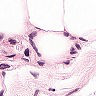
Metastatic tissue present: yes